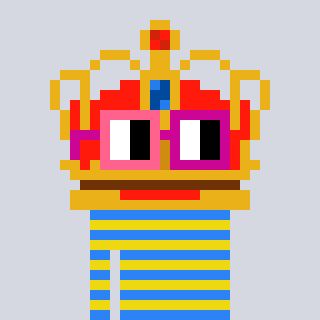
a pixel art character with square pink and red glasses, a crown-shaped head and a yellow-colored body on a cool background